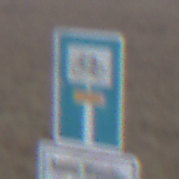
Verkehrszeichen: SackgasseRadverkehrDurchlaessig
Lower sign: HinweisGeaenderteVorfahrtVerkehrsfuehrungVerkehrsregelung3
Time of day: MorningAfternoon
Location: Outdoor (RoadRail)
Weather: Overcast
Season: NotSpecified
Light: Natural